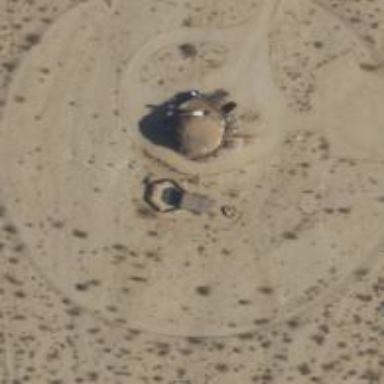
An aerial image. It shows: Observatory.